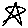
Label: star